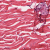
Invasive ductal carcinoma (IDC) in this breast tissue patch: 0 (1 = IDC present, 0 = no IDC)